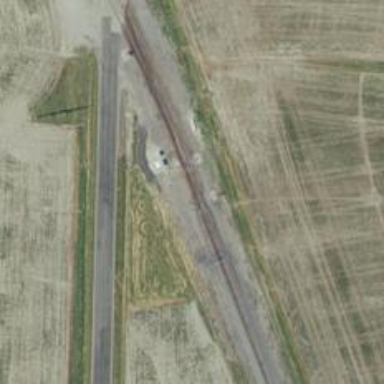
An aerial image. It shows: Railway signal.